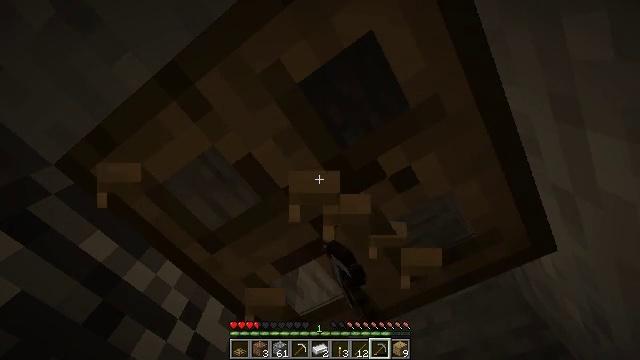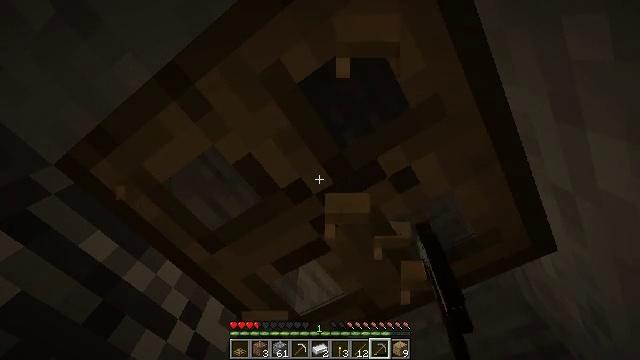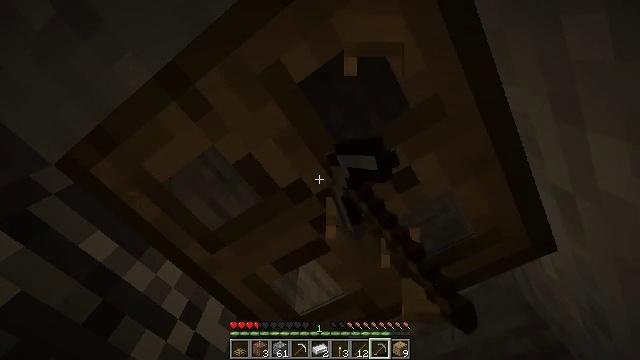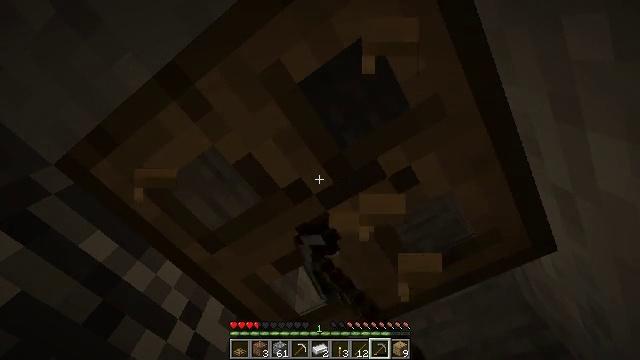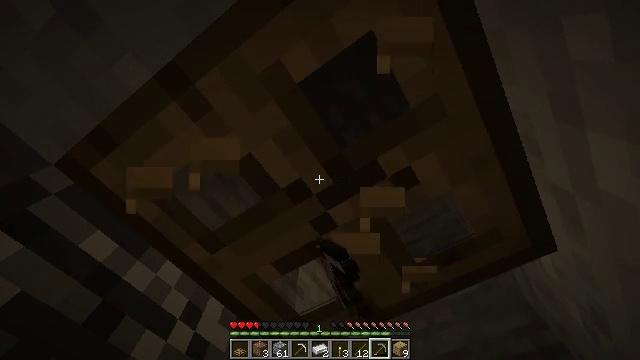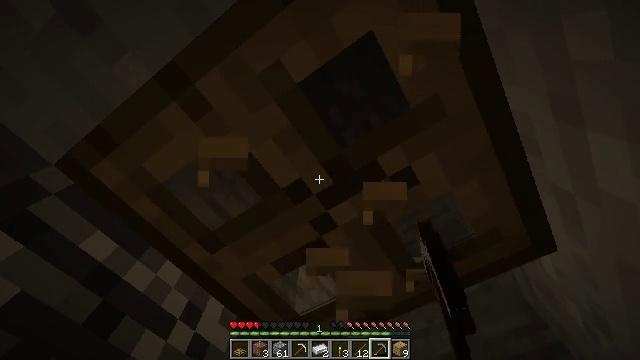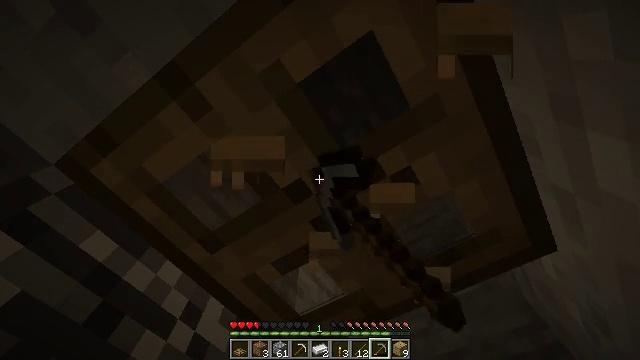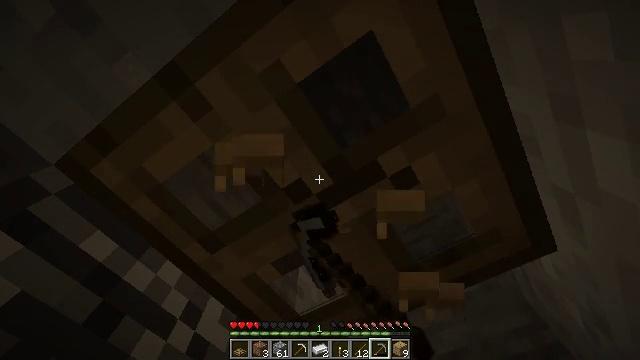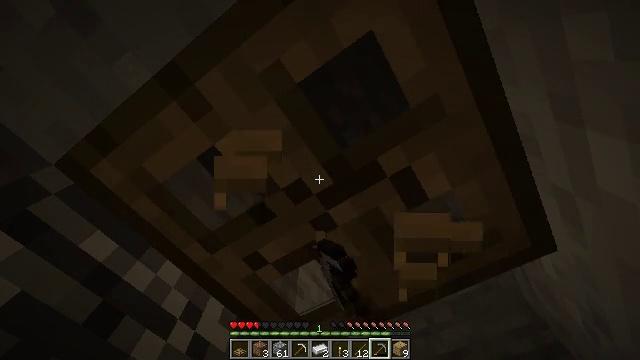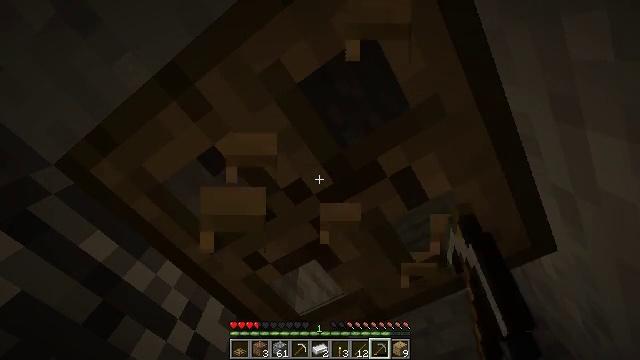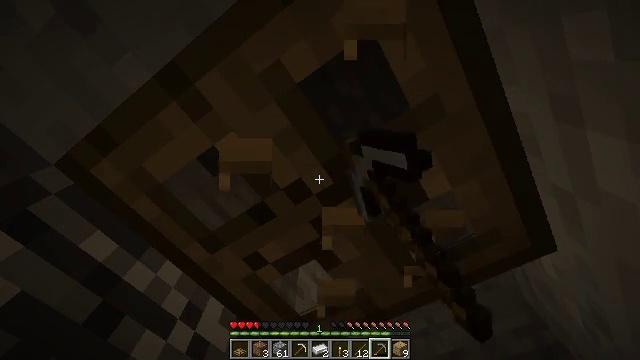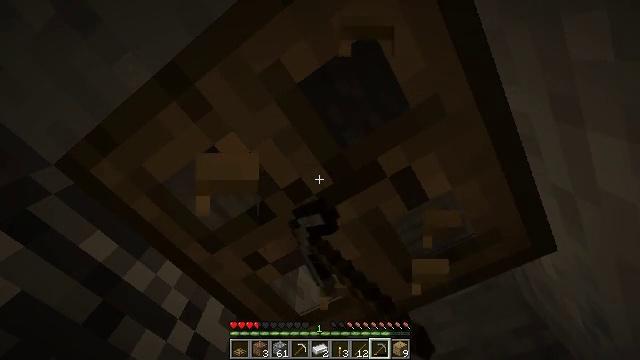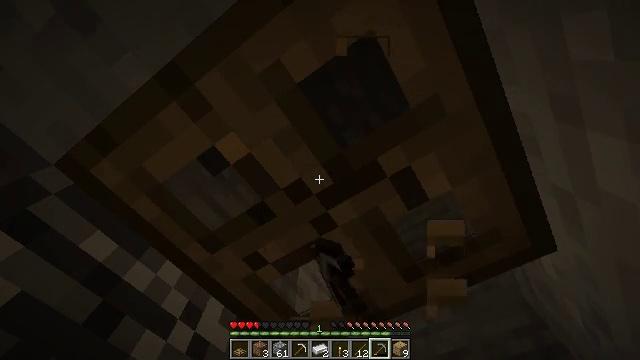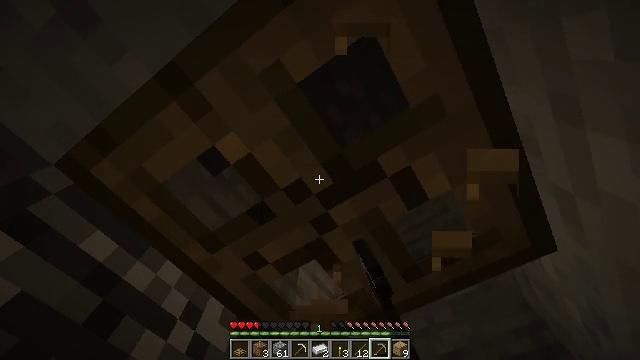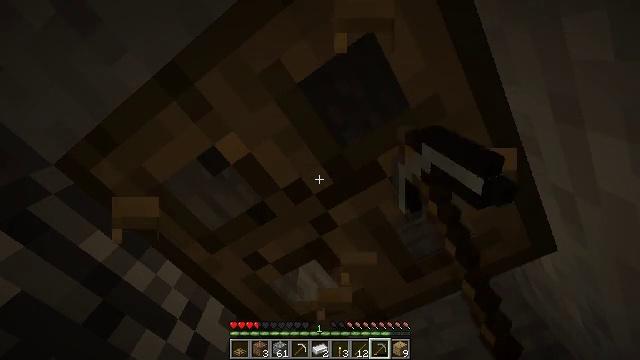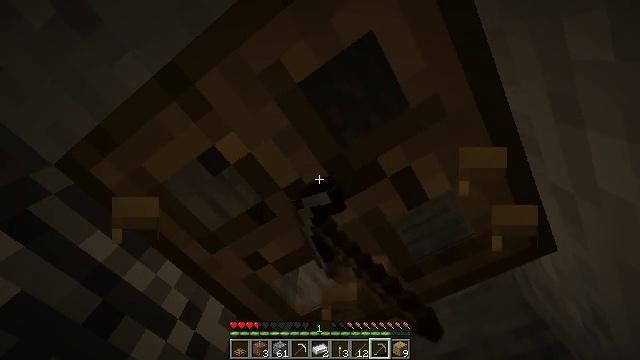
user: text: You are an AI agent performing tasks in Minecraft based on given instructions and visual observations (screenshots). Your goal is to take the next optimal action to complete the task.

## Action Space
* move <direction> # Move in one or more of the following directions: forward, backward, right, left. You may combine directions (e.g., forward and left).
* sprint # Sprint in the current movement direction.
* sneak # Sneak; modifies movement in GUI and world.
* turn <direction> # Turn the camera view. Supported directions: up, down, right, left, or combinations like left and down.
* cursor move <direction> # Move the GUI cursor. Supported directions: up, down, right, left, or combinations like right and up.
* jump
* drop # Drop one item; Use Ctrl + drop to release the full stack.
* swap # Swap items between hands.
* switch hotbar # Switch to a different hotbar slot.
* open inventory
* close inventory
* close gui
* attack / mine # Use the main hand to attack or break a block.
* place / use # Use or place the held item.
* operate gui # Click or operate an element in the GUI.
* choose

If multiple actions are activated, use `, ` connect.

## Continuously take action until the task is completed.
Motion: motion action
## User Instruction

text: Mine the oak trapdoor.
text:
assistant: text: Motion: attack / mine
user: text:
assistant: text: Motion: attack / mine
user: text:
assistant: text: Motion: attack / mine
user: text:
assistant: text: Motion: attack / mine
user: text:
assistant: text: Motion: attack / mine
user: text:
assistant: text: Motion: attack / mine
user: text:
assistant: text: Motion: attack / mine
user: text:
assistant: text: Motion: attack / mine
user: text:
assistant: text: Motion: attack / mine
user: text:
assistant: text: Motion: attack / mine
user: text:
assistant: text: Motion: attack / mine
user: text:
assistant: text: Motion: attack / mine
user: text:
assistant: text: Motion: attack / mine
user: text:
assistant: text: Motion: attack / mine
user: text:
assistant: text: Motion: attack / mine
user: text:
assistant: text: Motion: attack / mine
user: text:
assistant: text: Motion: attack / mine
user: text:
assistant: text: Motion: attack / mine
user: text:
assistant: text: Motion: attack / mine
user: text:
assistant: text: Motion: attack / mine
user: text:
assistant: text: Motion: attack / mine
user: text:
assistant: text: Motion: attack / mine
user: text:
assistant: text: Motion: attack / mine
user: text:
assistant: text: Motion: attack / mine
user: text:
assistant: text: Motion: attack / mine
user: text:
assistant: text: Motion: attack / mine
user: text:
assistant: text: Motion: attack / mine
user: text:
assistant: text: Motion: attack / mine
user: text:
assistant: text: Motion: attack / mine
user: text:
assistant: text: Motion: attack / mine